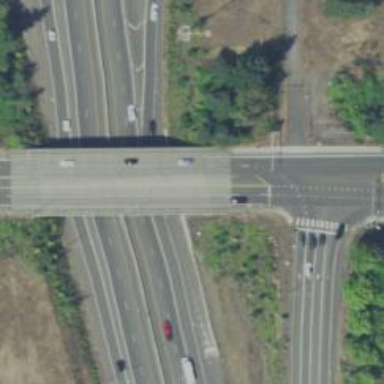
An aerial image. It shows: Secondary road crossing bridge.